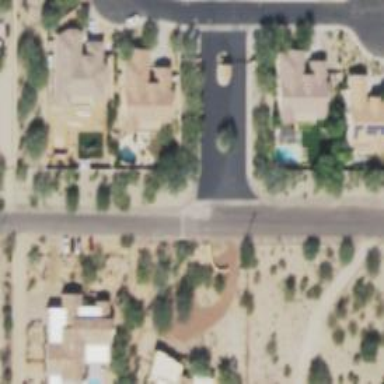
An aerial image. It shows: Smooth asphalt road in residential area.